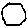
Label: hexagon